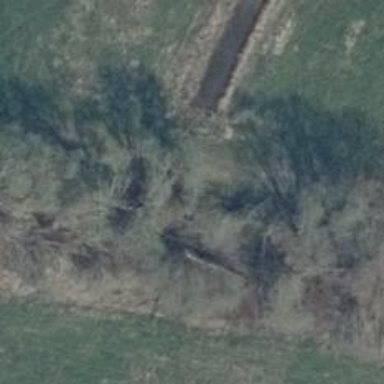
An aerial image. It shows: Row of trees in natural setting.